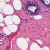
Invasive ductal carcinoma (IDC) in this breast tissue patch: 0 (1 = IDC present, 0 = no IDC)